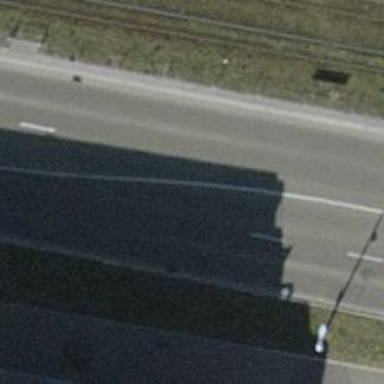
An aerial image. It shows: Secondary road with separate asphalt sidewalks.